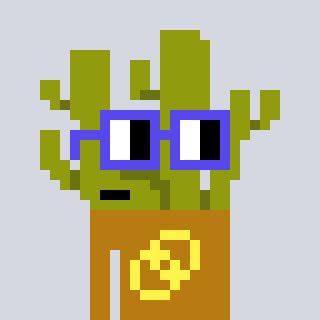
a pixel art character with square blue glasses, a cactus-shaped head and a gold-colored body on a cool background